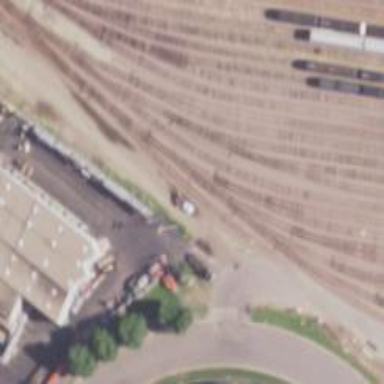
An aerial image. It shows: Railway yard used for servicing trains.